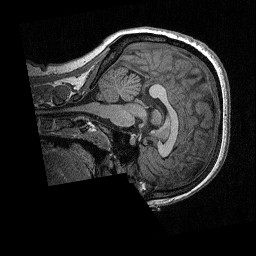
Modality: T1w
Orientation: sagittal
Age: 35
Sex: female
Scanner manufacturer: siemens
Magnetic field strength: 3 T
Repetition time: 2.3 s
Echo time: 0.00298 s